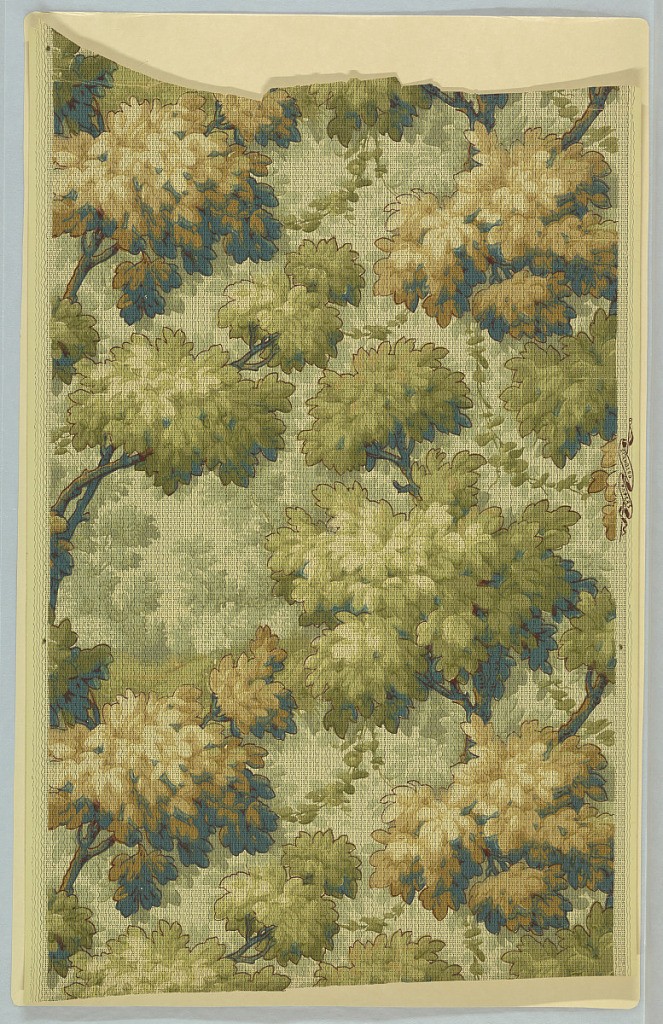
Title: Sidewall
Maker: Standard Wall-Paper Company, Standard Wall-Paper Company, Pittsburgh, Pennsylvania
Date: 1875–1900
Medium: Machine-printed
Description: Dots, wavering vertical pin stripes in black, printed over foliage on tree boughs in shades of green, blue, ochre, outlined in maroon, on green ground.